A scalogram (wavelet time-scale view) of one vibration snapshot from a rotating machine is shown. What is the most likely rotor condition (normal, misalignment, unbalance, looseness)?
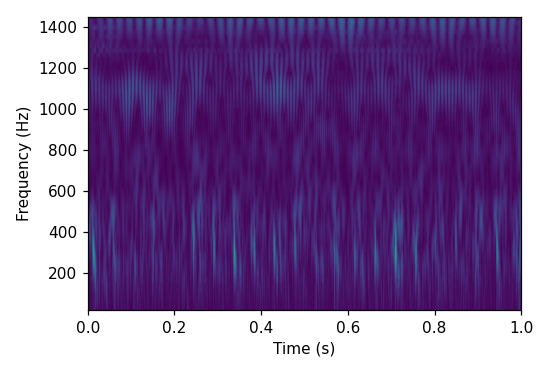
Answer: looseness